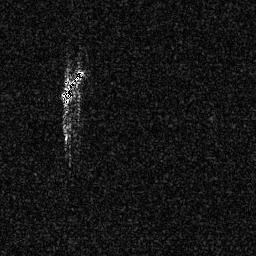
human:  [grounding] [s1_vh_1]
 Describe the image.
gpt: In the satellite image, there is  <ref>1 medium ship </ref> <box>[[22, 26, 32, 40, 0]]</box> located at left.